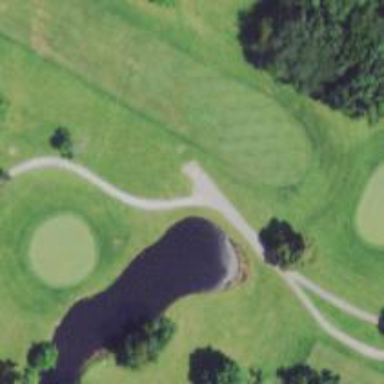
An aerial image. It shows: Pathway for golfing.